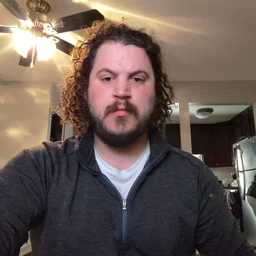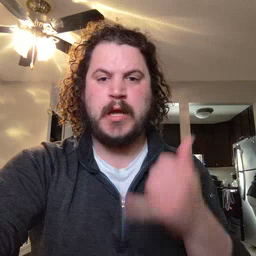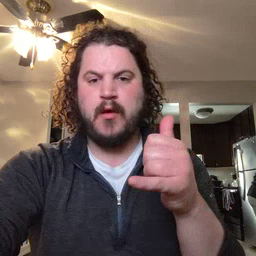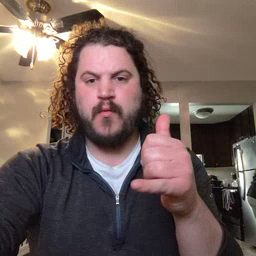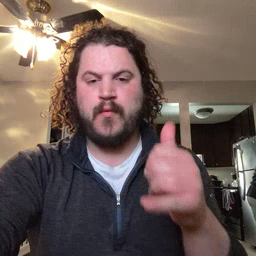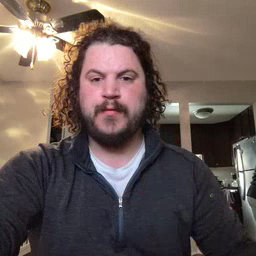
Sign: yellow